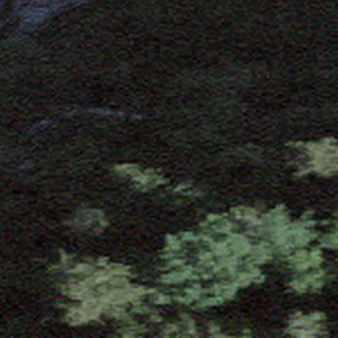
Label: other